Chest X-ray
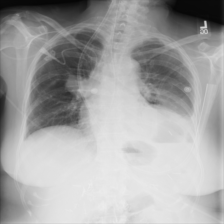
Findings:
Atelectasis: positive
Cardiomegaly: negative
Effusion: negative
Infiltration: negative
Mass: positive
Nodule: negative
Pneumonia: negative
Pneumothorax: negative
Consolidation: positive
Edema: negative
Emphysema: negative
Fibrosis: negative
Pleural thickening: negative
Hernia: negative